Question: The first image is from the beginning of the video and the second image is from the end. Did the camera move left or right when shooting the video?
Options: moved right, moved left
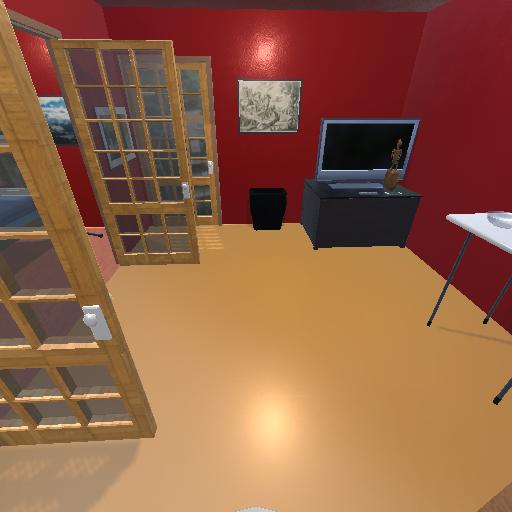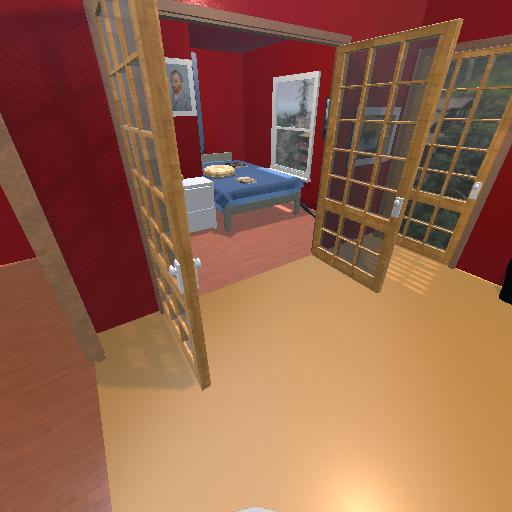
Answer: moved right